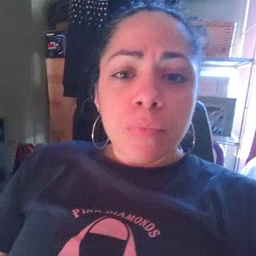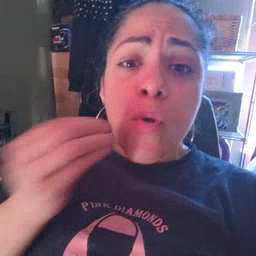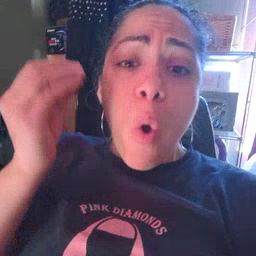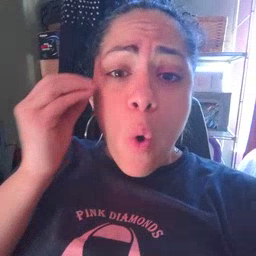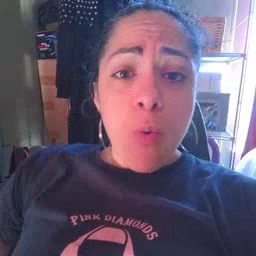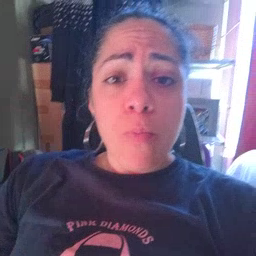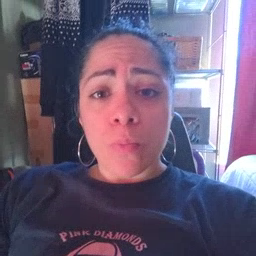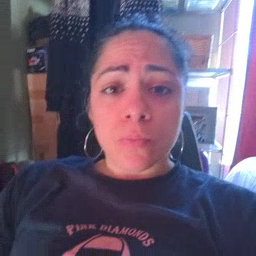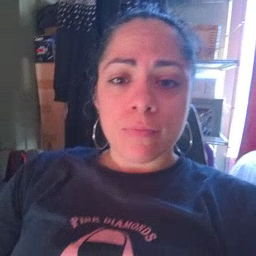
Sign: home